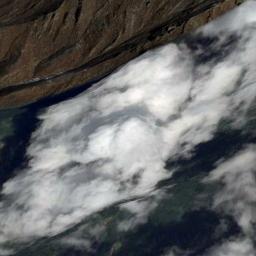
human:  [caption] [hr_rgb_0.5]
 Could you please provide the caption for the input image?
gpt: The white cloud is above the mountain .

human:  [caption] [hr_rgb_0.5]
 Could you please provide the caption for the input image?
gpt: Large fluffy white clouds on brown land and blue sea .

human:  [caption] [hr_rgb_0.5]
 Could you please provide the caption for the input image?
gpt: The cumulus clouds are located above the land covered by dense vegetation while some ups and downs are on the land .

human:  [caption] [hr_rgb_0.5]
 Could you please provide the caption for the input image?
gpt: There is a little thin cloud above the brown farmland .

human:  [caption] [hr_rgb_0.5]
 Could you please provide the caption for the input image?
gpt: There are many thick white clouds over a mountain .